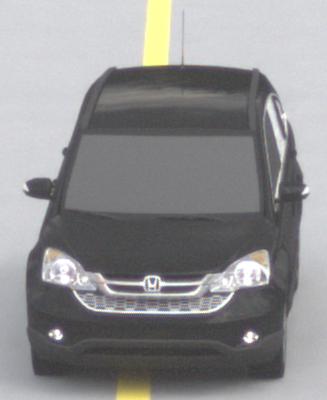
Make: Honda
Model: CR-V
Detailed model: CR-V (III) (04/10 - 10/12)
Model produced from: 2010
Model produced until: 2012
Doors: 5
Color: black
Road condition: dry road
Daytime: morning or afternoon
Contrast: low contrast